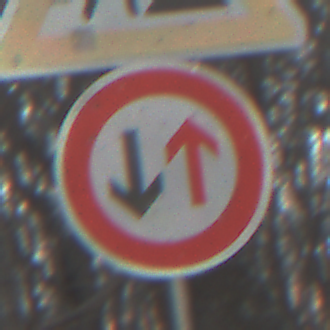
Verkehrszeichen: VorrangDesGegenverkehrs
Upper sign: Arbeitsstelle
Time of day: SunriseSunset
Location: Outdoor (Nature)
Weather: Clear
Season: Winter
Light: Natural